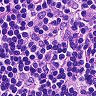
Metastatic tissue present: no